Field crop: maize
Growth stage: 1
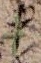
Species: atriplex